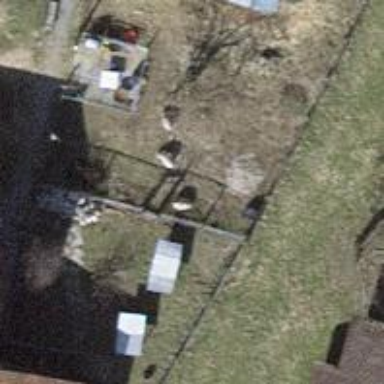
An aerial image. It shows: Fence is in the image.